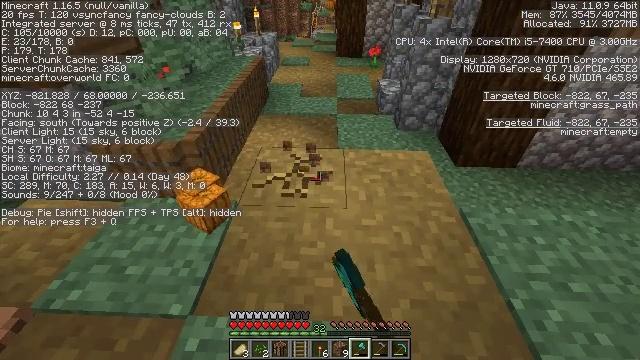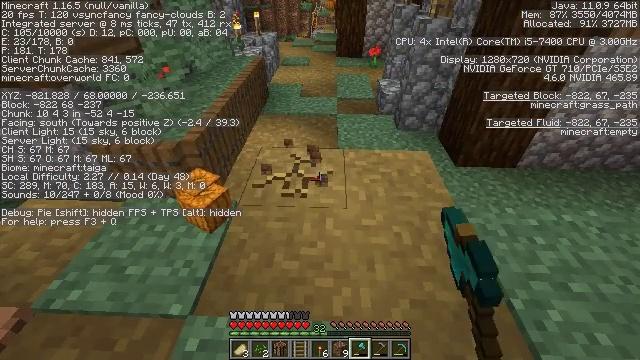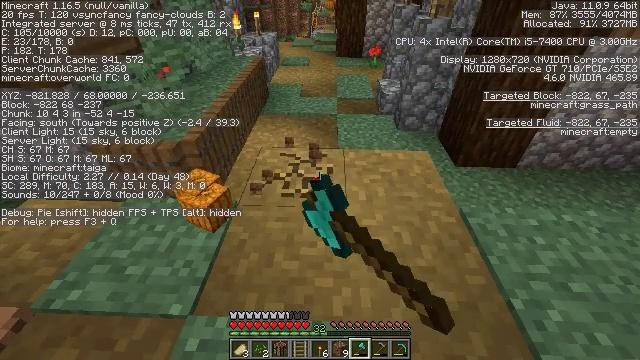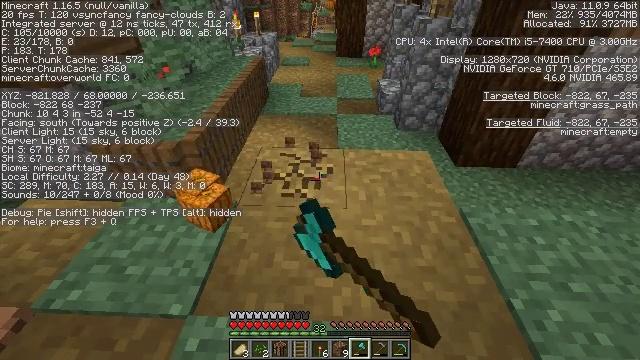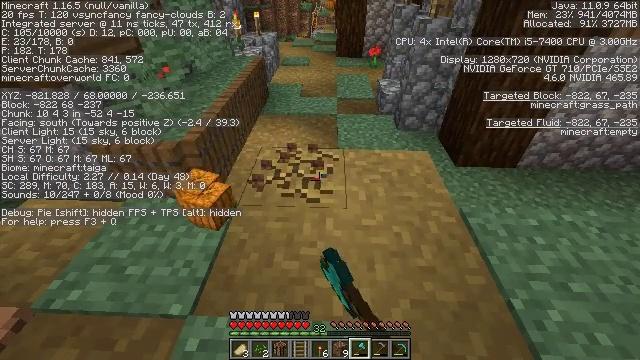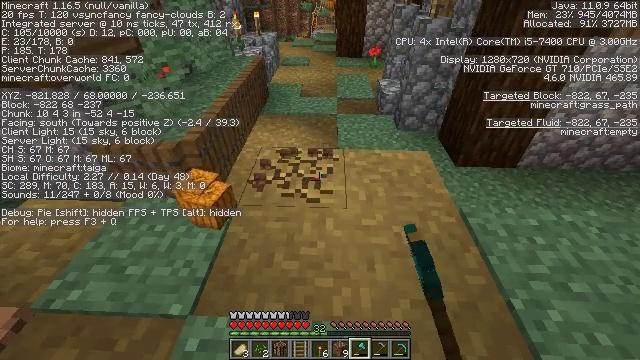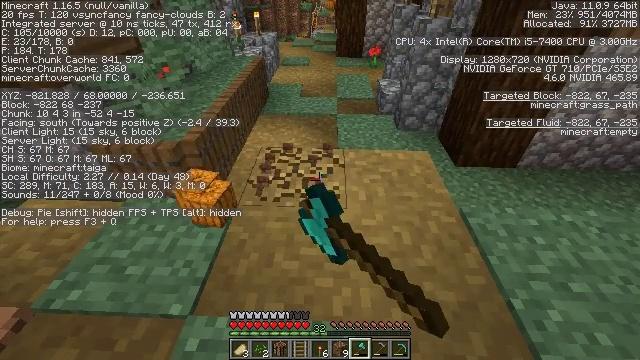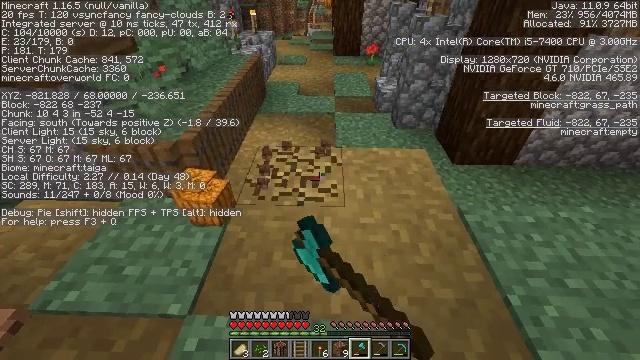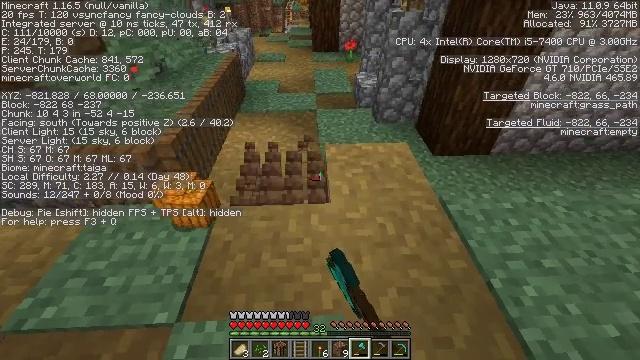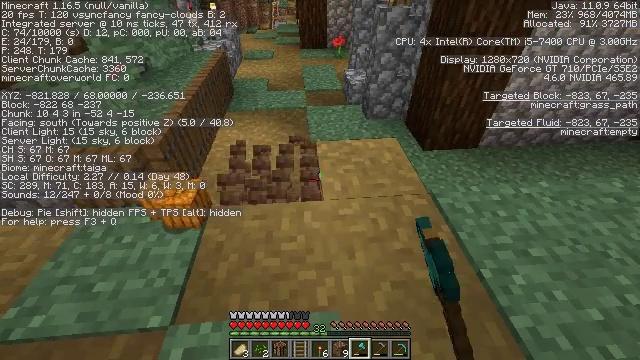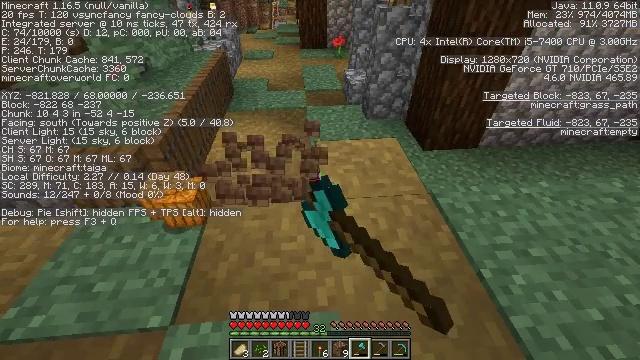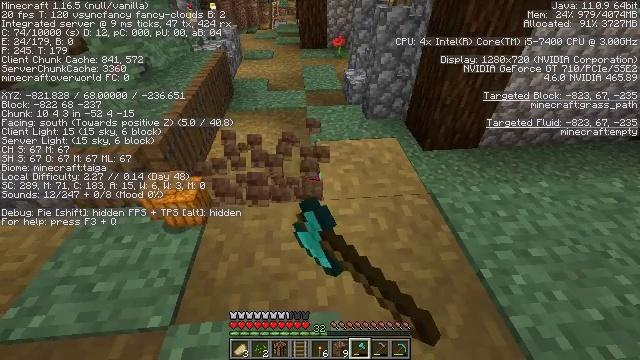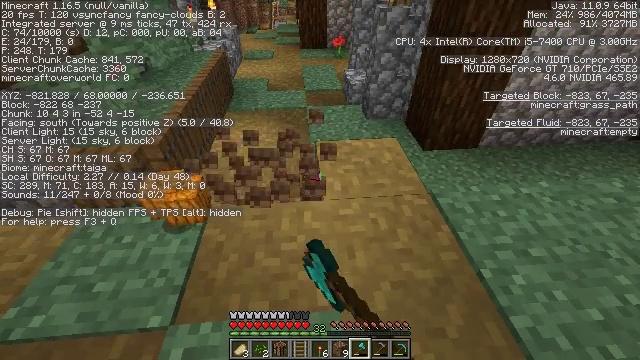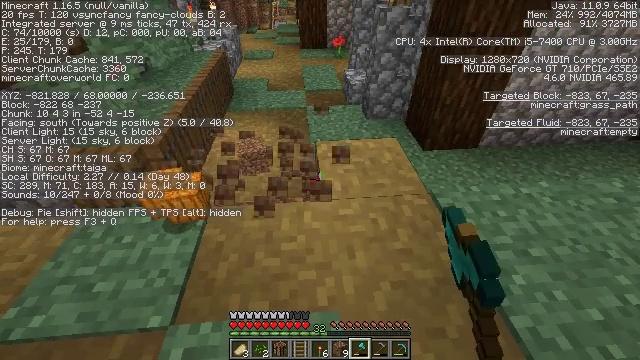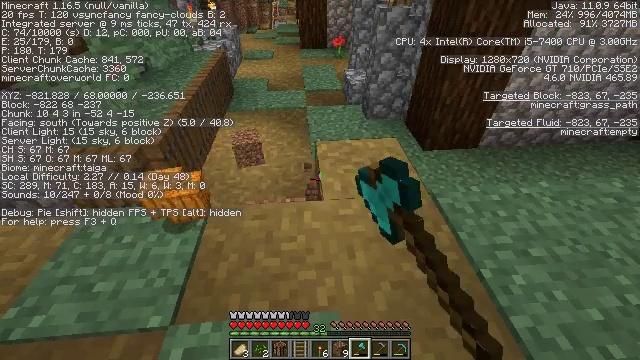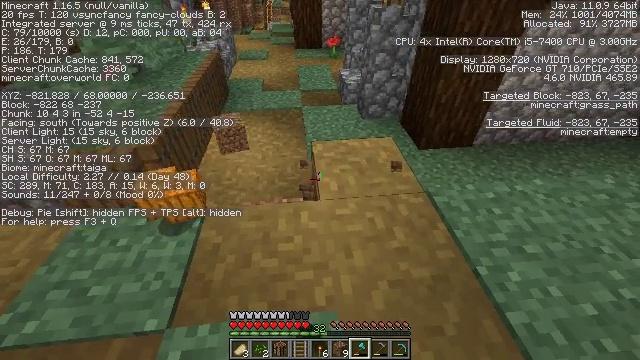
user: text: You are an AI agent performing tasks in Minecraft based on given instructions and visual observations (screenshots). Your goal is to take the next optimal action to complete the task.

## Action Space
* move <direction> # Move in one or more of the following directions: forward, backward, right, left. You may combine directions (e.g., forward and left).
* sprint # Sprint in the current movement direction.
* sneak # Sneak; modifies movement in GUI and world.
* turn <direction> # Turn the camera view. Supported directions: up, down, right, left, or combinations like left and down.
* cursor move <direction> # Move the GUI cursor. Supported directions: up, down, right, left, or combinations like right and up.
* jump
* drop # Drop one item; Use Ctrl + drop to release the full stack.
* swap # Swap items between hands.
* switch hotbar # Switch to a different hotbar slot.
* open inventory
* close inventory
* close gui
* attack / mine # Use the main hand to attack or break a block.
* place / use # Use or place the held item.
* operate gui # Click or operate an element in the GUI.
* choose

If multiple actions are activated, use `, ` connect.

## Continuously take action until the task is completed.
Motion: motion action
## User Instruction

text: Mine the grass path to create a new path.
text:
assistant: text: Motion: attack / mine
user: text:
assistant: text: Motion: attack / mine
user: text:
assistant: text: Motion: attack / mine
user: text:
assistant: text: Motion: attack / mine
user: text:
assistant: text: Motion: attack / mine
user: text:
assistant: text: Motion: attack / mine
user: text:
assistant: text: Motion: attack / mine
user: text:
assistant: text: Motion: turn right, attack / mine
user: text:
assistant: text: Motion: turn right, attack / mine
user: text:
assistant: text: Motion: attack / mine
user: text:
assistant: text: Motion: attack / mine
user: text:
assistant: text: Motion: attack / mine
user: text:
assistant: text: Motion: attack / mine
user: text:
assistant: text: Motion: attack / mine
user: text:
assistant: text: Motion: turn right, attack / mine
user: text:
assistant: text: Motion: turn right, attack / mine
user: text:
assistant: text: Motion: turn right, attack / mine
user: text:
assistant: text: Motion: attack / mine
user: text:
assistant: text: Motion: attack / mine
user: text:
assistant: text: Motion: attack / mine
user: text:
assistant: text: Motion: attack / mine
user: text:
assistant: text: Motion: attack / mine
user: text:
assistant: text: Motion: turn left, attack / mine
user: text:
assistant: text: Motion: turn left, attack / mine
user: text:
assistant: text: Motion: turn left, attack / mine
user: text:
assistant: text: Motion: attack / mine
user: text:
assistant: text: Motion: attack / mine
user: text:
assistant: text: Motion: attack / mine
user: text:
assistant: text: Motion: attack / mine
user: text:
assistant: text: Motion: attack / mine